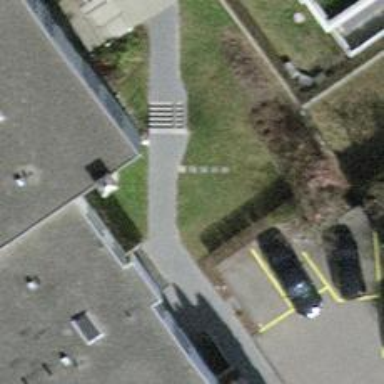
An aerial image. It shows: Set of concrete steps.